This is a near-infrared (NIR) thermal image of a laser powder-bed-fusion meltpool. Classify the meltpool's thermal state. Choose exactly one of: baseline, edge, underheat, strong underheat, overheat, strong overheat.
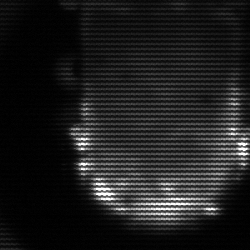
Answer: baseline